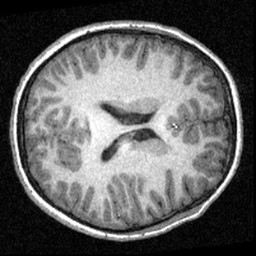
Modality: T1w
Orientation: axial
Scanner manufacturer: siemens
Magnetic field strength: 3 T
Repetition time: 1.57 s
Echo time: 0.00304 s